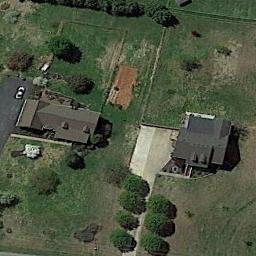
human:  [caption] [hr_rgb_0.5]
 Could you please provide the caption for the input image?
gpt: A path leads to these two houses which are surrounded by lawn .

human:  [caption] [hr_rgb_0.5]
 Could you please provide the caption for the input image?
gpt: There are many trees beside the sparse residential .

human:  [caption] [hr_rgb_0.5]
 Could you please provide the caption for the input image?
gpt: In sparse residential areas there are several houses of different sizes and many green trees surrounded by grass .

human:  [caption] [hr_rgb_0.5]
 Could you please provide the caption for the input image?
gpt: The sparse residential is on the grass next to some trees and a road .

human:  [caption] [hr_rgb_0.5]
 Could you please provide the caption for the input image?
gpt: A sparse residential area with two black buildings on the green meadow .